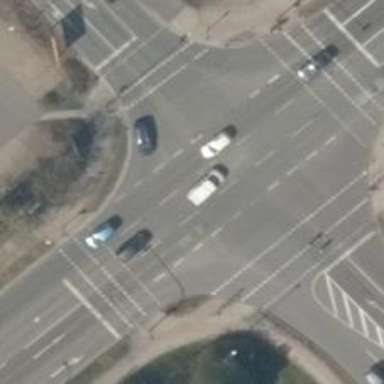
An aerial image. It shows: Road with traffic signals.